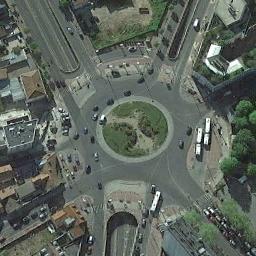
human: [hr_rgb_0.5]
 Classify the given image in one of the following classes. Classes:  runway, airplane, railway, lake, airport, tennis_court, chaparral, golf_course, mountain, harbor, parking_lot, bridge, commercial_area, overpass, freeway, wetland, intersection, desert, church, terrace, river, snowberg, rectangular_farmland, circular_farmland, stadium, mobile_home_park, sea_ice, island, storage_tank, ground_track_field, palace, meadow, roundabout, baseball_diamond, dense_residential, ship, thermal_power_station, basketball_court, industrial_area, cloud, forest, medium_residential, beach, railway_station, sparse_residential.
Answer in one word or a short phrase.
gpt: roundabout